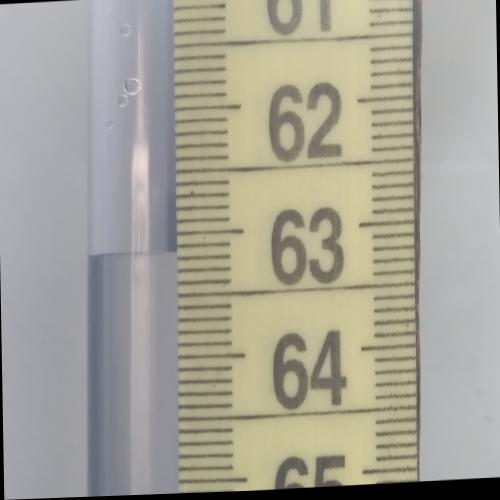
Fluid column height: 63.2 cm